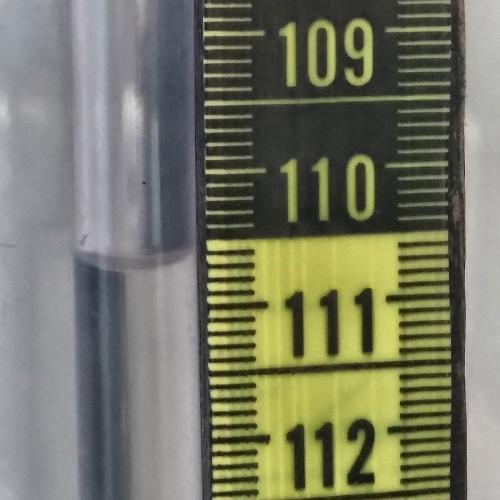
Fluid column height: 110.7 cm